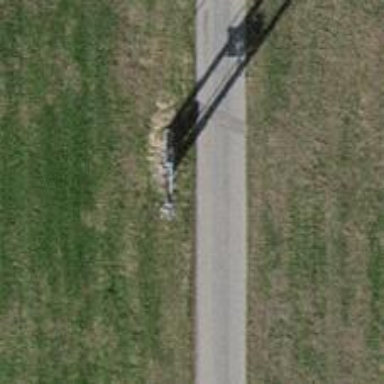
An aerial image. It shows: Distribution transformer attached to power pole.